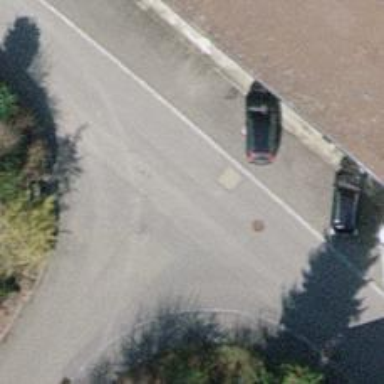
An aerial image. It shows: Smooth asphalt road in residential area.